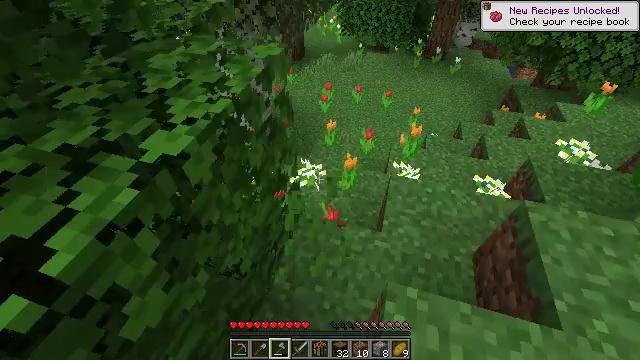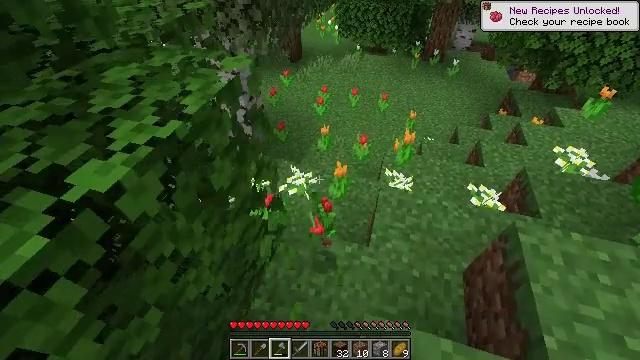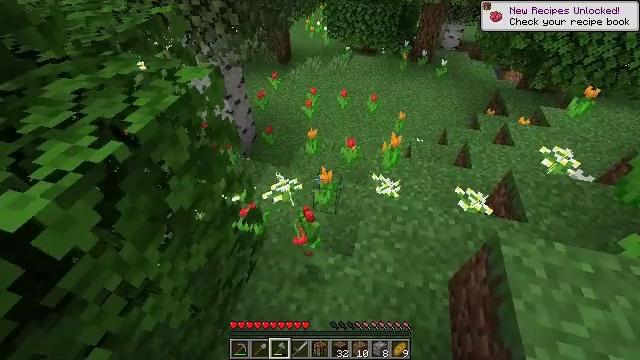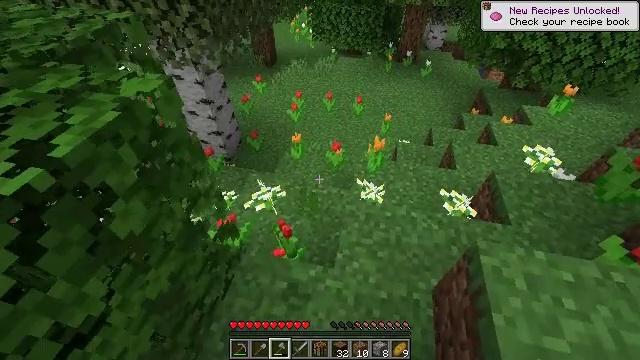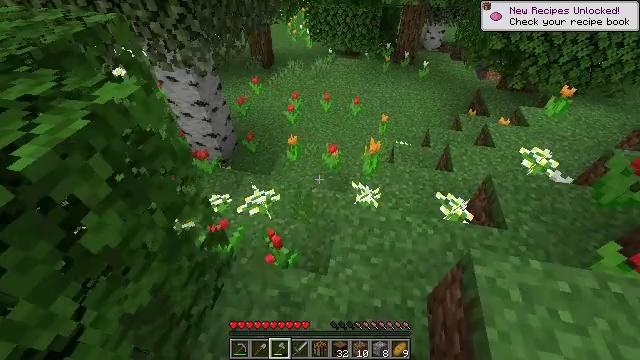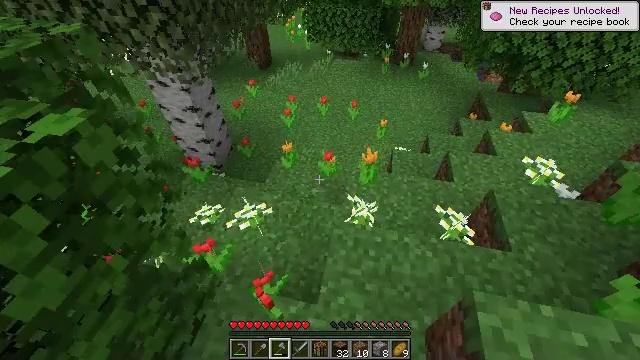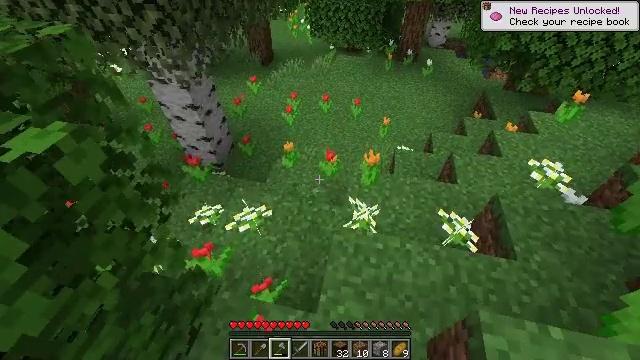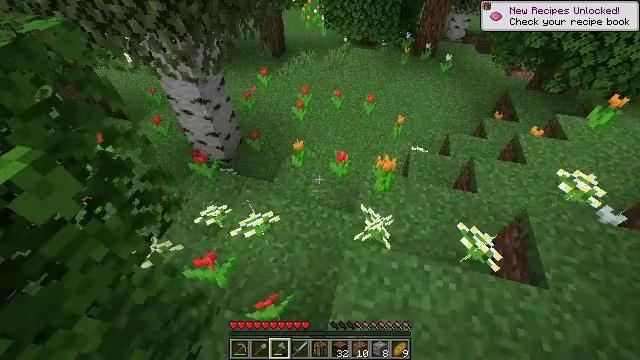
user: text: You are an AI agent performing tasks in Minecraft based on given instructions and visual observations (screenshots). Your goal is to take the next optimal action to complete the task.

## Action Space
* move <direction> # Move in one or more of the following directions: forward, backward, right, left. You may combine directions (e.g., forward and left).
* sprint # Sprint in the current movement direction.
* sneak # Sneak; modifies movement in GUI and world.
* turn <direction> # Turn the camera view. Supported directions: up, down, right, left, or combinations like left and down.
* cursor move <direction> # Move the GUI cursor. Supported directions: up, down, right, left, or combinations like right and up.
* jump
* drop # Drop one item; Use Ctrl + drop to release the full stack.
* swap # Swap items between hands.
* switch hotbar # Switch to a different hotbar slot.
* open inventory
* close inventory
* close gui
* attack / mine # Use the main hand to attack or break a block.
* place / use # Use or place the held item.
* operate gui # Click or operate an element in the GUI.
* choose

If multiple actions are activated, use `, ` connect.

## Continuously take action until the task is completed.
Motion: motion action
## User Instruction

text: Collect an orange tulip from the ground.
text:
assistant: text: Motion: move forward and move right, attack / mine
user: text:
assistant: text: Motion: move forward and move right, turn right, attack / mine
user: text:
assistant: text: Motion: move forward and move right, turn right, attack / mine
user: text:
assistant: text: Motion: move forward, attack / mine
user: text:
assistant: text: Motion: move forward, attack / mine
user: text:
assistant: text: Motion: move forward, attack / mine
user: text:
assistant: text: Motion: move forward and move left, turn left and down, attack / mine
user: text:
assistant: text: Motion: attack / mine